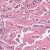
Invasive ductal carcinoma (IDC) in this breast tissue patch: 1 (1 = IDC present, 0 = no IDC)